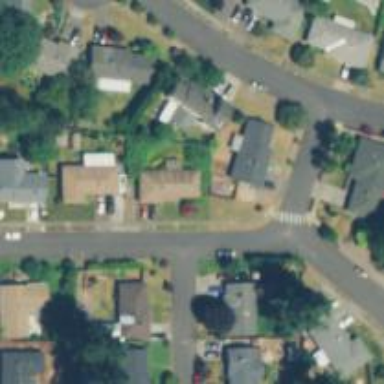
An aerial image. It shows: Residential road with sidewalk on the left.